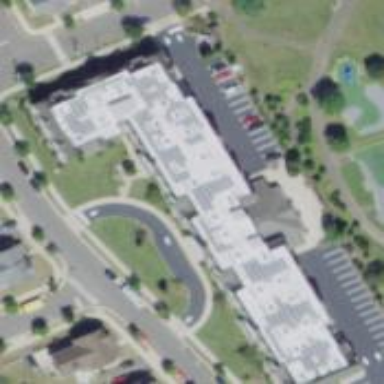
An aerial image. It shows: Building.